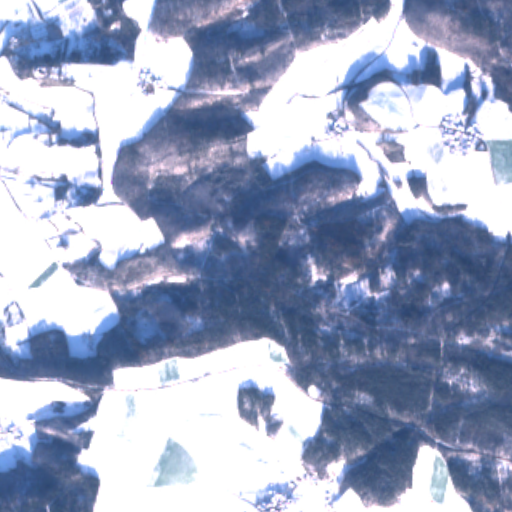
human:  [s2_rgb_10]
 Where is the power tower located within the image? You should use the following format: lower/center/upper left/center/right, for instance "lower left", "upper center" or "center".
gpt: The power tower is located in the lower left of the image.
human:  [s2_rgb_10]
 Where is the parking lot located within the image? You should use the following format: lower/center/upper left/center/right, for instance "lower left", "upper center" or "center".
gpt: There is no parking lot in the image.